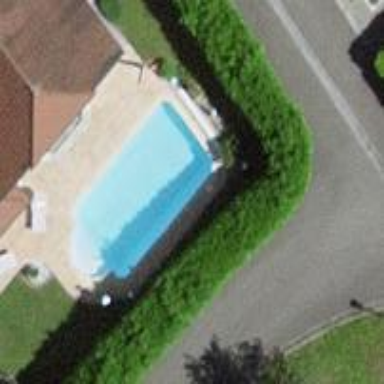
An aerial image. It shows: Swimming pool located in leisure land.